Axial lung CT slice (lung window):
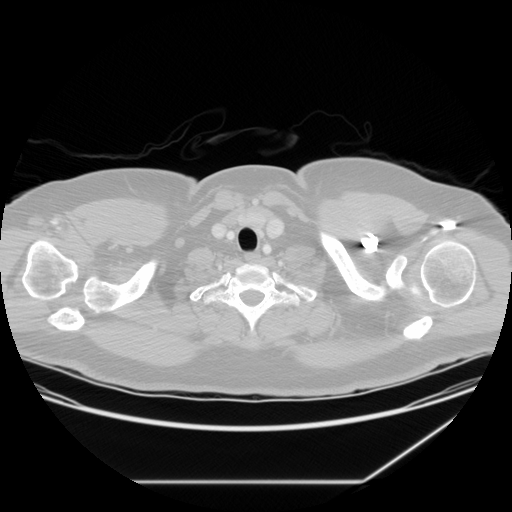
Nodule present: no